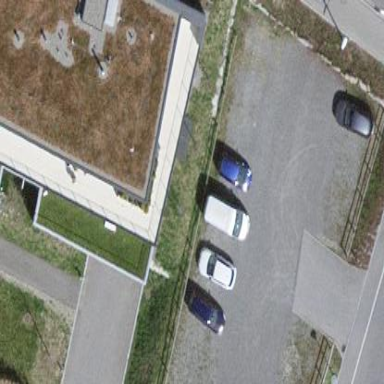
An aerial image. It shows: View of apartment building.